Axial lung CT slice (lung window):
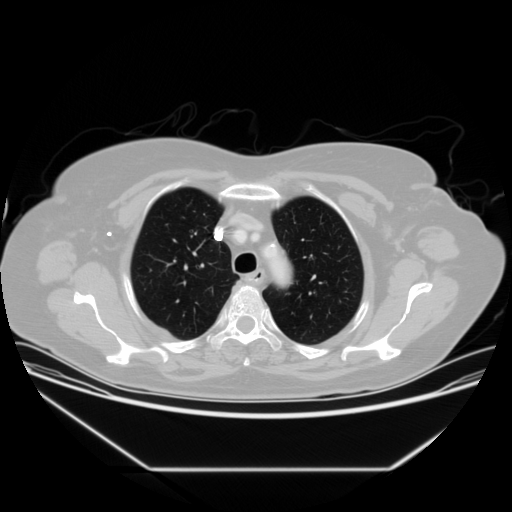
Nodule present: no